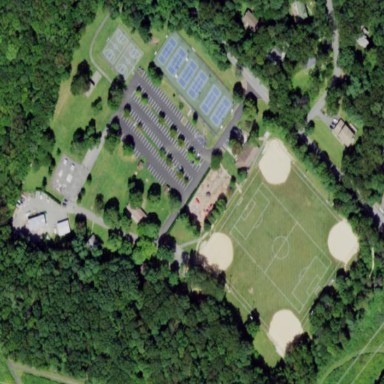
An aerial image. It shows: Recreation ground.